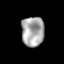
Tissue: prostate
Cell type: T cells
Senescence score: 0.3181
Nuclear area (px): 668
Mean DAPI intensity: 167.789